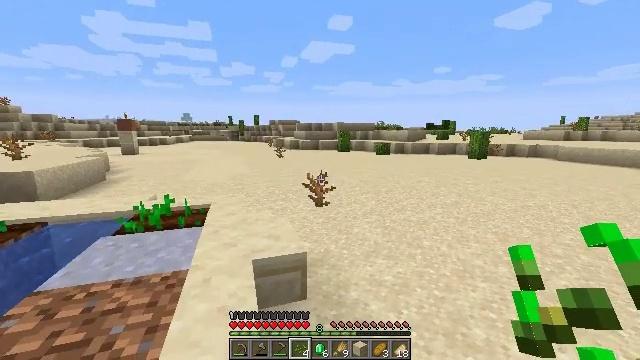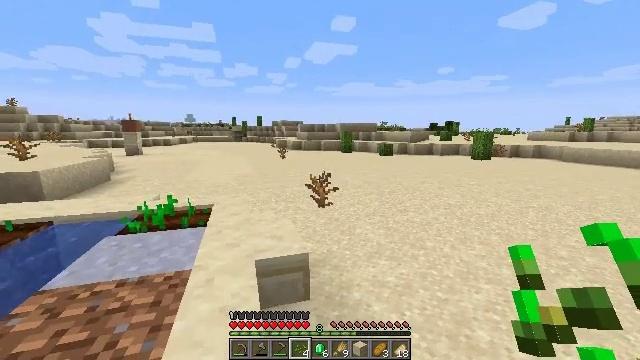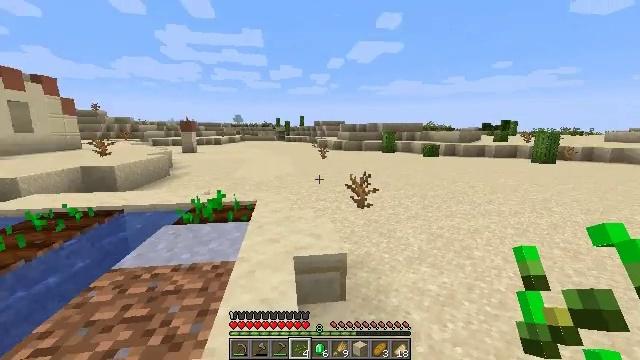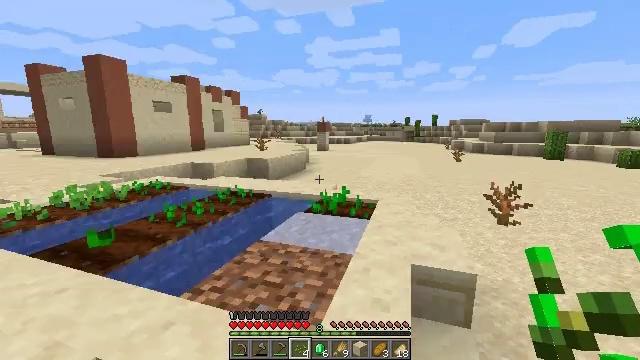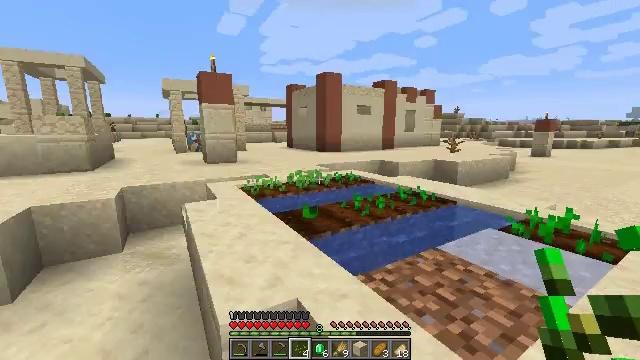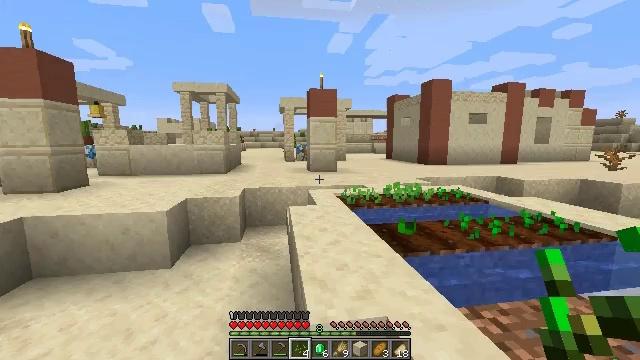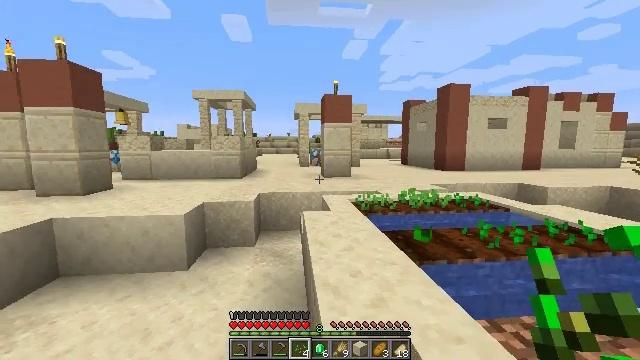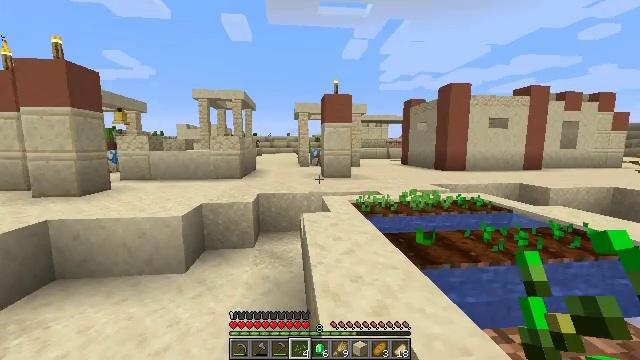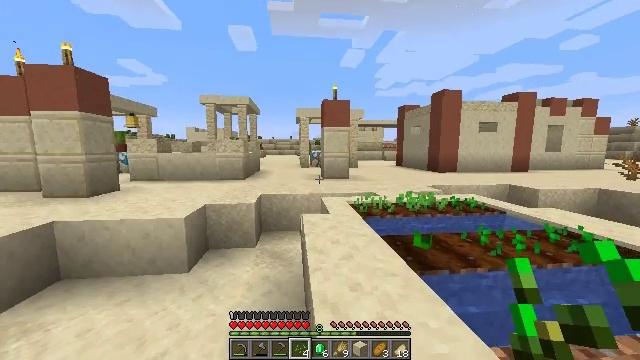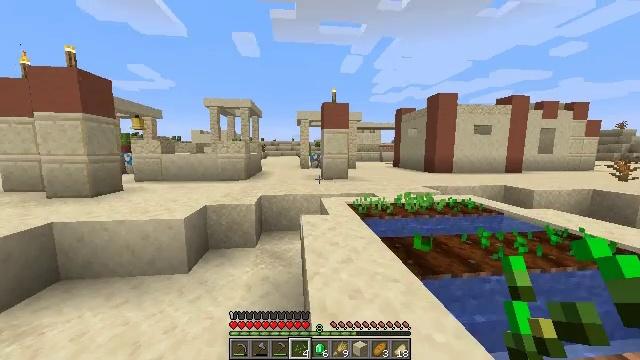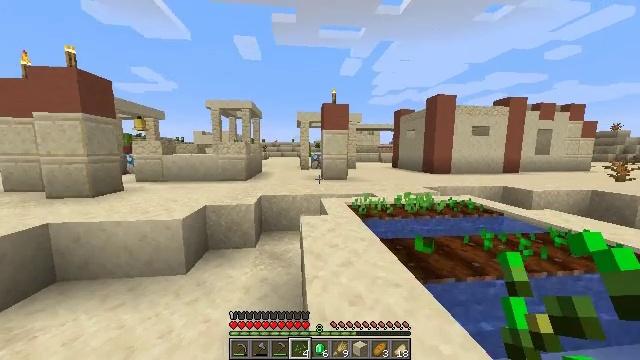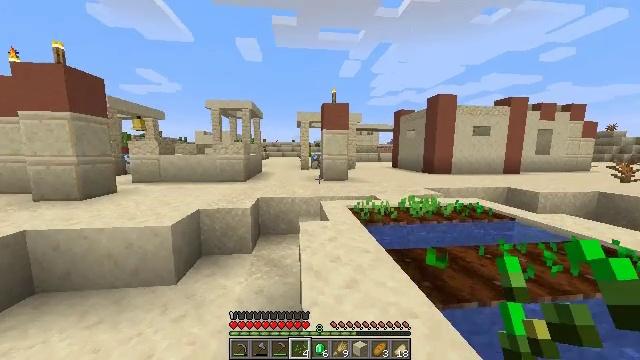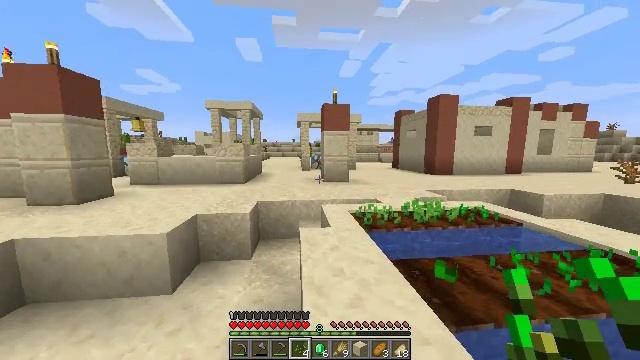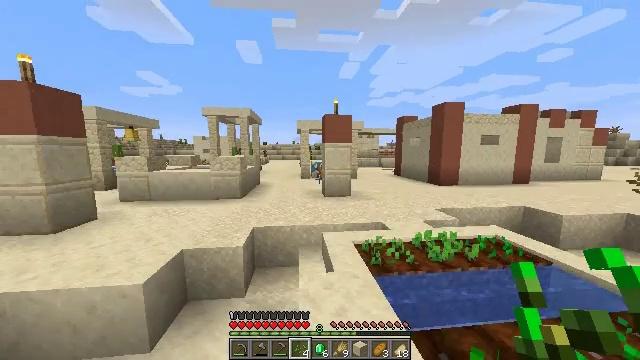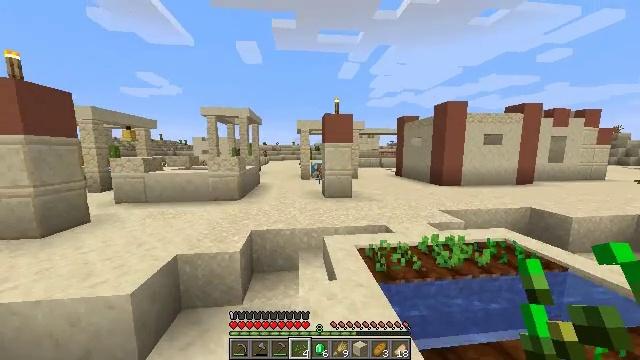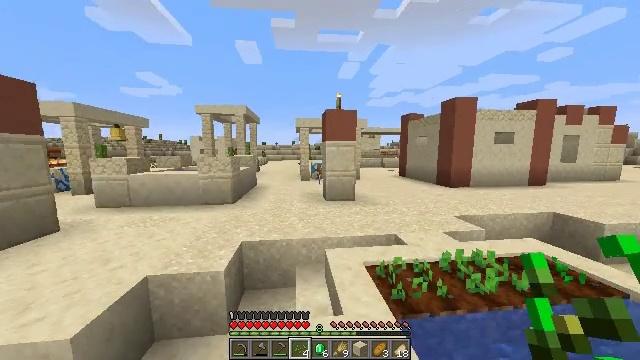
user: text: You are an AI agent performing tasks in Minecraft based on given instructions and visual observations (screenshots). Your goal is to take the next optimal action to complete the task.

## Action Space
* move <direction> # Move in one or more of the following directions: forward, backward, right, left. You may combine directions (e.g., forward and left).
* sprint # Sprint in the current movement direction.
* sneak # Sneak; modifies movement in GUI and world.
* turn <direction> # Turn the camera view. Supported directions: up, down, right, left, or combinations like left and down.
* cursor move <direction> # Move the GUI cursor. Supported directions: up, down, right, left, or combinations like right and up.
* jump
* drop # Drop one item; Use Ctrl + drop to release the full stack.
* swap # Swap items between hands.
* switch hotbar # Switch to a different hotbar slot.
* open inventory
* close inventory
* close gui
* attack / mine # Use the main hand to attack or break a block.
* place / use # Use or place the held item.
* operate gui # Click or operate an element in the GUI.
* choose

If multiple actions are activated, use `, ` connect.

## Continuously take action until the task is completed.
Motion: motion action
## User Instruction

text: Remove an emerald from the inventory.
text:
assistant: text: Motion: no_op
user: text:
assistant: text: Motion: turn left
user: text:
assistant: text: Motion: turn left
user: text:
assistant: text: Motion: turn left
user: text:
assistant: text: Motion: turn left and up
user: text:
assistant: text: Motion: turn left and up
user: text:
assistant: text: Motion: move forward, sprint
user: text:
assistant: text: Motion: move forward, sprint
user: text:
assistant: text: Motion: move forward, sprint
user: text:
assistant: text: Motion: move forward, sprint
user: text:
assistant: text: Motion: move forward, sprint
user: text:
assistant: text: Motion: move forward, sprint, jump
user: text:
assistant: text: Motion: move forward, sprint, jump
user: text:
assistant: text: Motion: move forward, sprint, jump
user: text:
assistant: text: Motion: move forward, sprint, jump
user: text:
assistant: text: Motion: move forward, sprint, jump
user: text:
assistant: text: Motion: move forward, sprint
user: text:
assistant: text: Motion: move forward, sprint
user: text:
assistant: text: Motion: move forward, sprint
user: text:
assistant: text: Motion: move forward, sprint, turn left
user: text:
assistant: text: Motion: move forward, sprint, turn left
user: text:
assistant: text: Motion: move forward, sprint, turn left
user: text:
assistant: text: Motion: move forward, sprint, turn left, jump
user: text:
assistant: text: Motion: move forward, sprint, jump
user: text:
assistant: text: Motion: move forward, sprint, turn left, jump
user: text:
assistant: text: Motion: move forward, sprint, jump
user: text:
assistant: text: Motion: move forward, sprint, jump
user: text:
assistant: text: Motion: move forward, sprint, jump
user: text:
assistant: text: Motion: move forward, sprint, jump
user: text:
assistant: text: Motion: move forward, sprint, jump